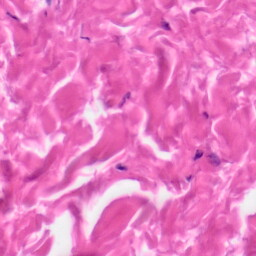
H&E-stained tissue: Skin